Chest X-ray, PA view. Patient: 55 years old, sex M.
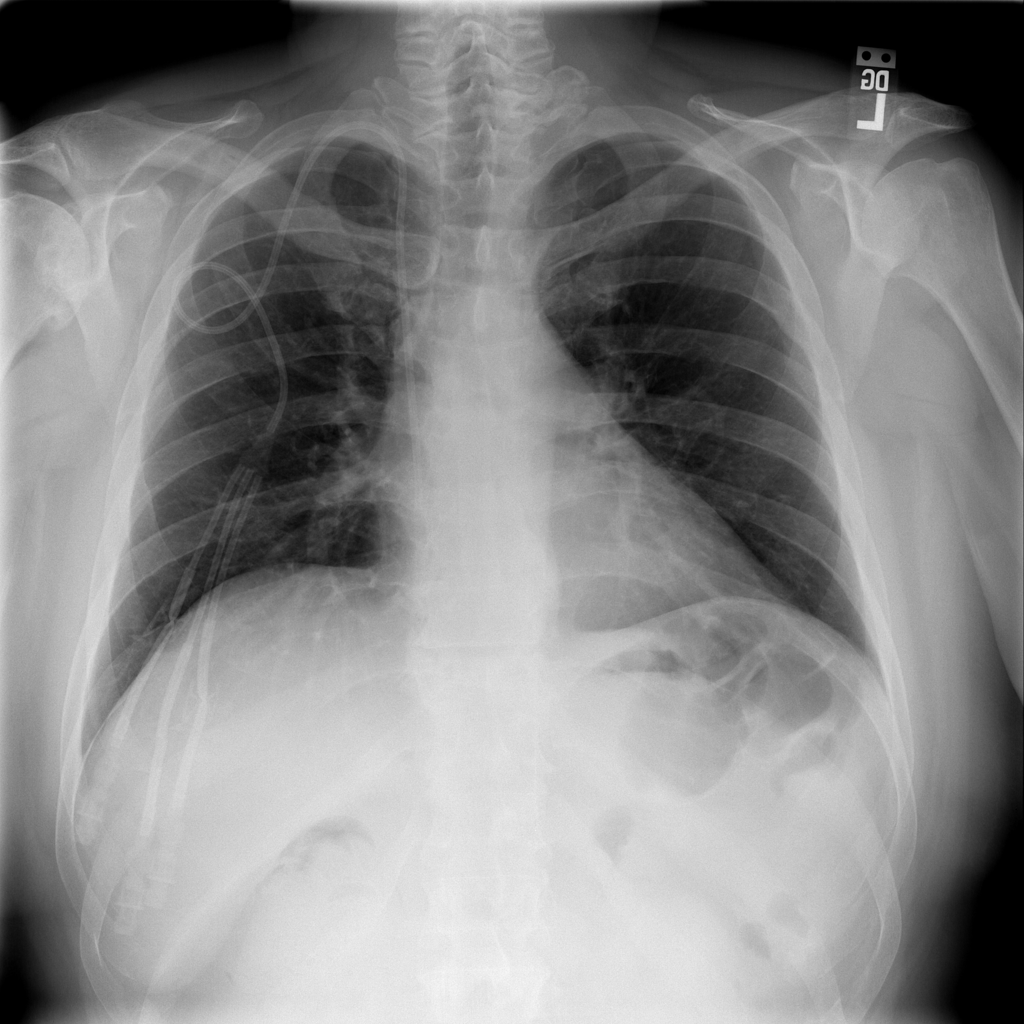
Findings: No Finding